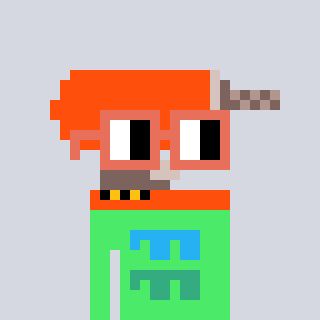
a pixel art character with square orange glasses, a drill-shaped head and a teal-colored body on a cool background